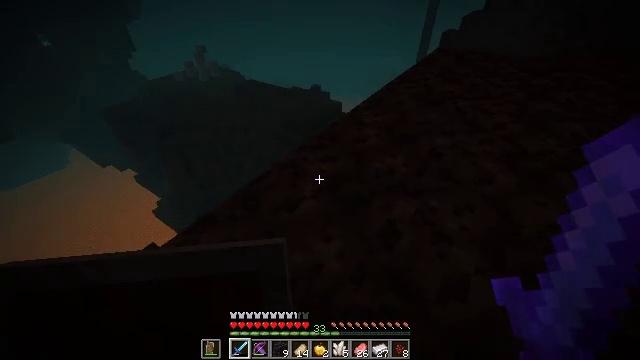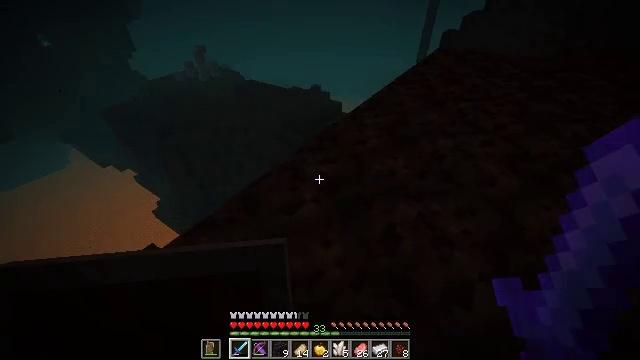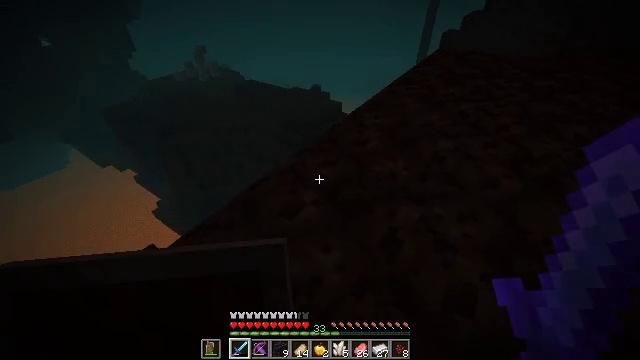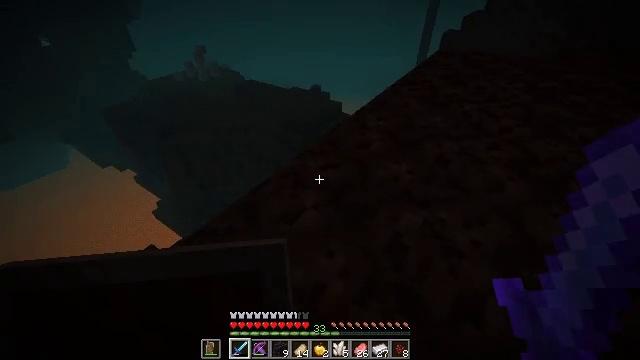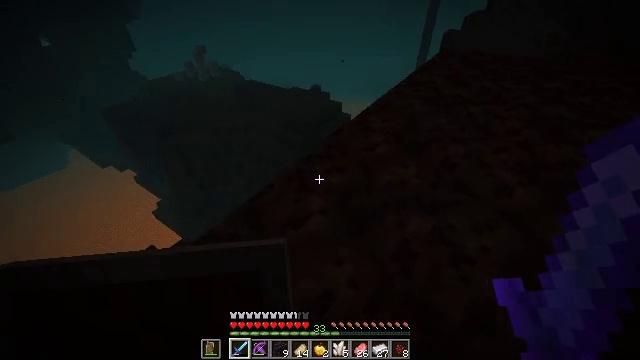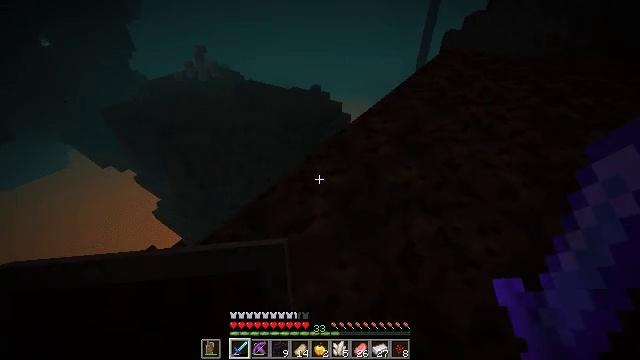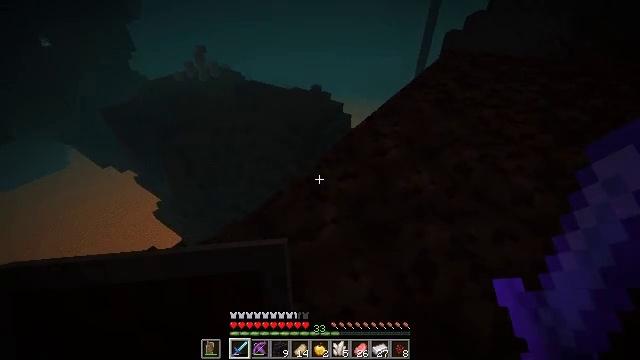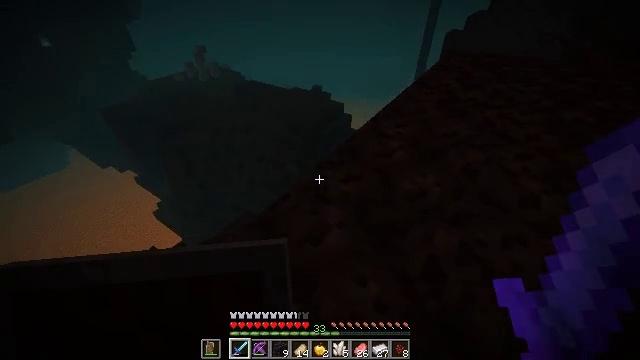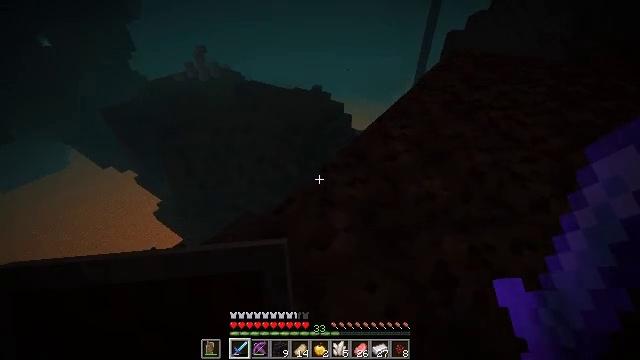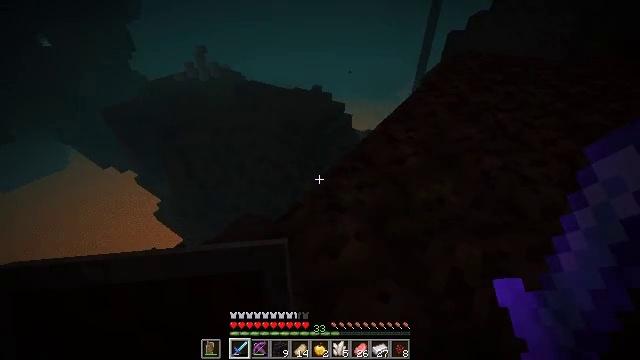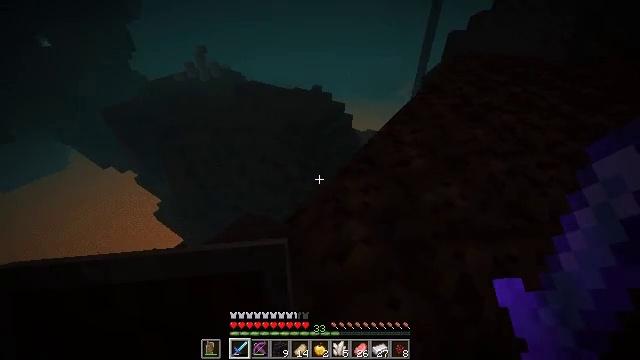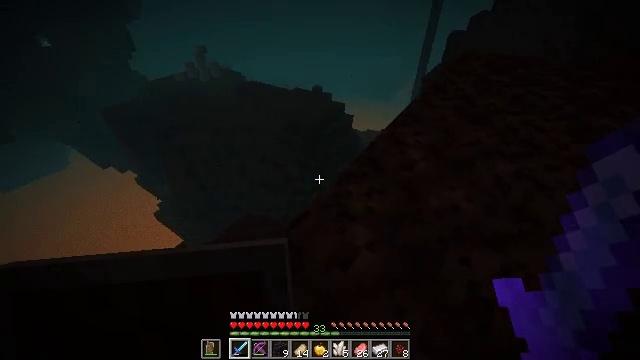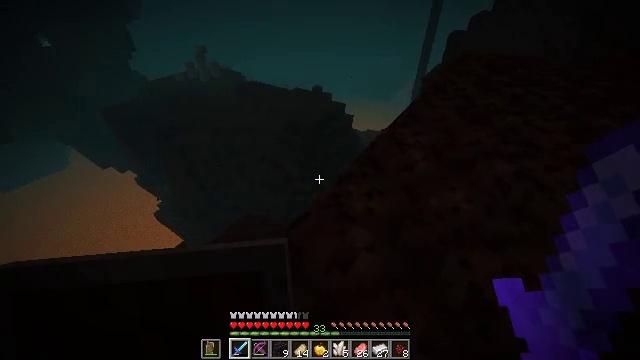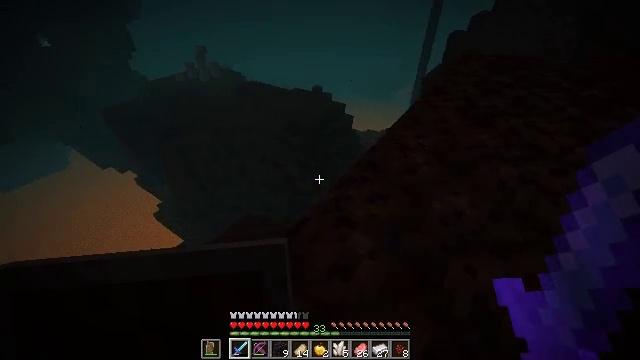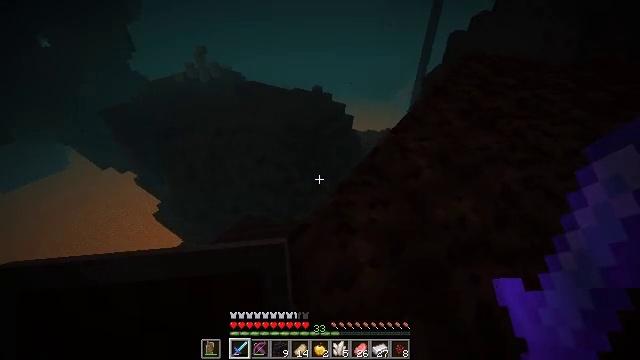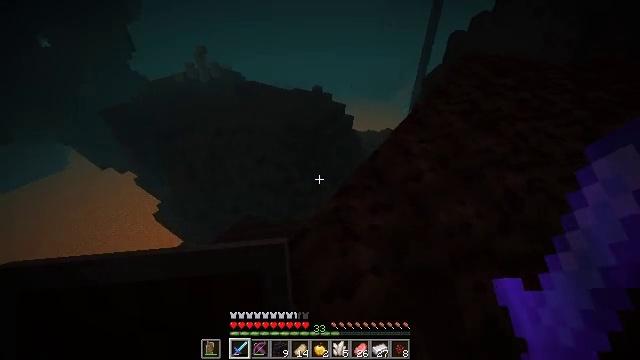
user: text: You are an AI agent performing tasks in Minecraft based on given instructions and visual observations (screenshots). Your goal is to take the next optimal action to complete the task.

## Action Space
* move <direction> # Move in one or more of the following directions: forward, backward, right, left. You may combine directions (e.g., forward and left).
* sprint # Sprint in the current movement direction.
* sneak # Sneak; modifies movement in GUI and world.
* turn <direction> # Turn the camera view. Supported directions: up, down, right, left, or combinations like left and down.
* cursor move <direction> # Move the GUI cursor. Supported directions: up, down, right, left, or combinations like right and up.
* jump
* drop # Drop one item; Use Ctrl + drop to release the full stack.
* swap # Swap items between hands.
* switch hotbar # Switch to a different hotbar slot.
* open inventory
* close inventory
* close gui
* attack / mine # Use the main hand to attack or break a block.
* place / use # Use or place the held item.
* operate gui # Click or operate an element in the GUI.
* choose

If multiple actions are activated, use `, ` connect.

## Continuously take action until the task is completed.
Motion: motion action
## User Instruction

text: Mine the block under the soul fire.
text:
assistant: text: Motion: move forward, sneak
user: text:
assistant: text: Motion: move forward, sneak
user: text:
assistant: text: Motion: move forward and move left, sneak
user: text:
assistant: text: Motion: move forward and move left, sneak
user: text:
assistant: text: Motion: move forward and move left, sneak
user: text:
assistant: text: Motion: move forward and move left, sneak
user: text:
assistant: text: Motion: move forward and move left, sneak
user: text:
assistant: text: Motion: move forward and move left, sneak
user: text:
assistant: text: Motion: move forward and move left, sneak
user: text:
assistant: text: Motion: move forward and move left, sneak
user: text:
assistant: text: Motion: move forward, sneak
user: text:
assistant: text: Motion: move forward, sneak
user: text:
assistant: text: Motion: move forward, sneak
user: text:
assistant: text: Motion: move forward, sneak
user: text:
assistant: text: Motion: move forward, sneak
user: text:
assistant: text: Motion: move forward, sneak
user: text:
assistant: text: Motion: move forward, sneak
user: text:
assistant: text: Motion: move forward, sneak
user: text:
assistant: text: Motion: move forward, sneak, turn left and up
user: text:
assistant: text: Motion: move forward, sneak, turn left
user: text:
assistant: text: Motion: move forward and move right, sneak, turn left
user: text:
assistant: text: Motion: move forward and move right, sneak, turn left and down
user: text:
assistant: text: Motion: move forward and move right, sneak
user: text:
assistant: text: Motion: move forward and move right, sneak
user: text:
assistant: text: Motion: move forward and move right, sneak
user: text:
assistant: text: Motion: move forward and move right, sneak
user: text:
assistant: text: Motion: move forward and move right, sneak
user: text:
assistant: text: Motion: move forward and move right, sneak
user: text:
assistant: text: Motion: move forward and move right, sneak
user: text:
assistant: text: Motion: move right, sneak